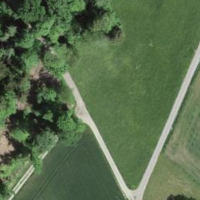
EUNIS habitat code: 24
Species observed at this site:
Bombus pratorum